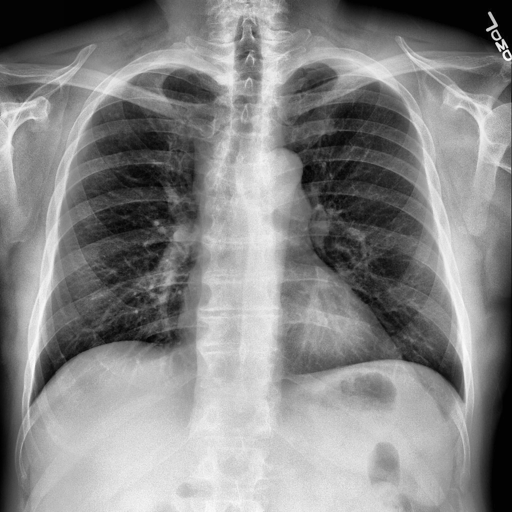
Finding: NORMAL